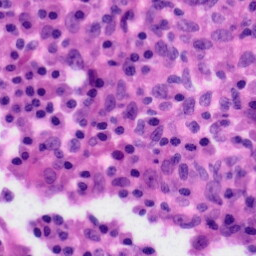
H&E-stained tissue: Tonsil